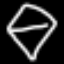
Label: diamond